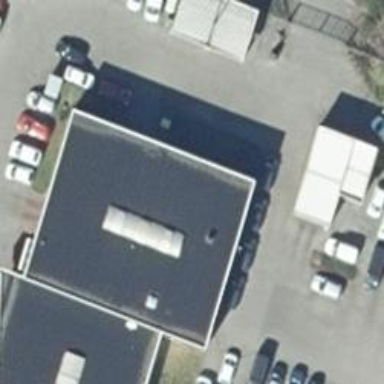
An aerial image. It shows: Car repair shop.